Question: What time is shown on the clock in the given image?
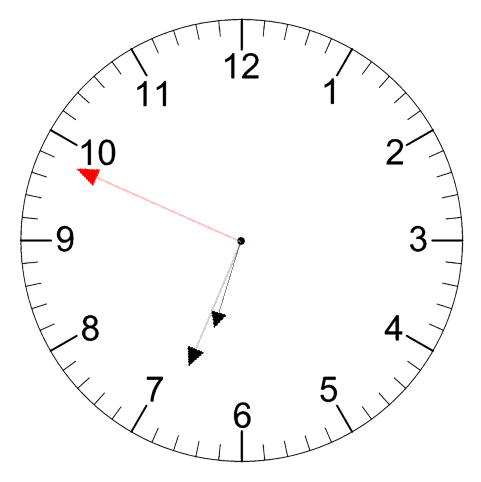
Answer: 06:33:49